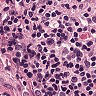
Metastatic tissue present: yes